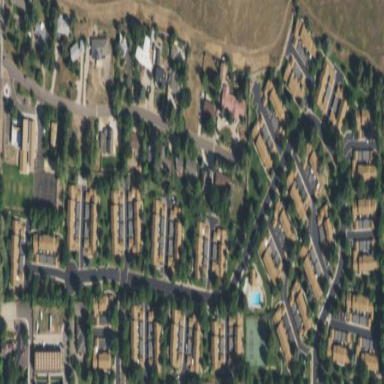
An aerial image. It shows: Condominium within residential area.